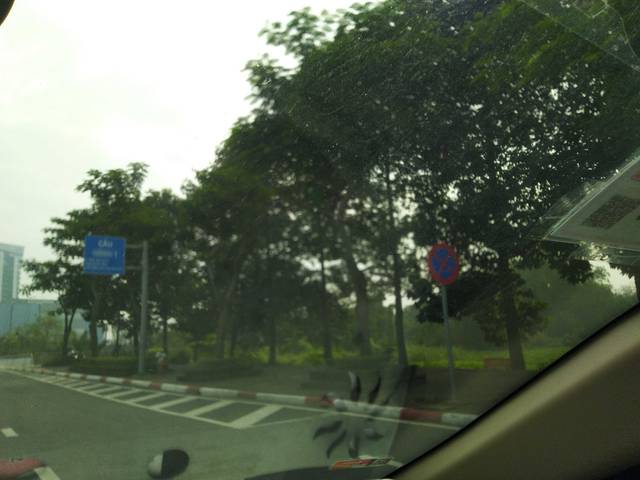
Region: Vietnam
Coordinates: 10.771, 106.718